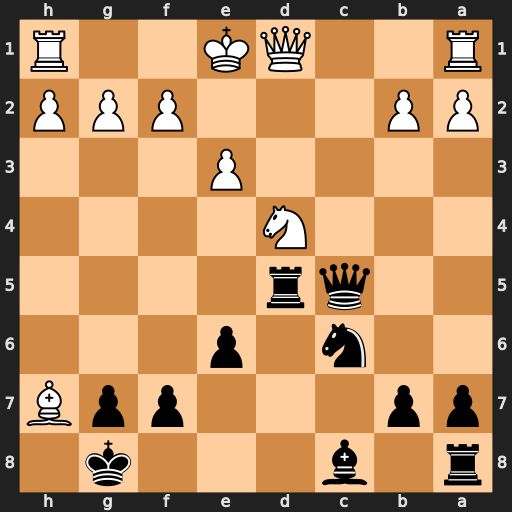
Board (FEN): r1b3k1/pp3ppB/2n1p3/2qr4/3N4/4P3/PP3PPP/R2QK2R
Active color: b
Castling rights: KQ
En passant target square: -
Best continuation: Kxh7